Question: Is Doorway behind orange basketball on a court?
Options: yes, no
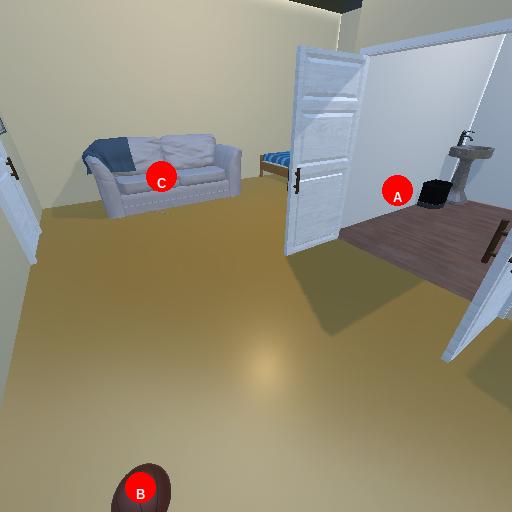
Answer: yes